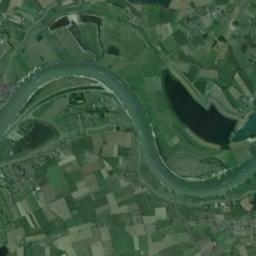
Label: river